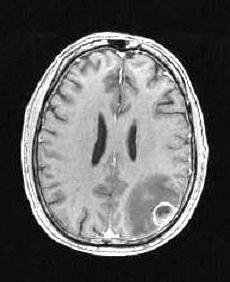
Label: notumor